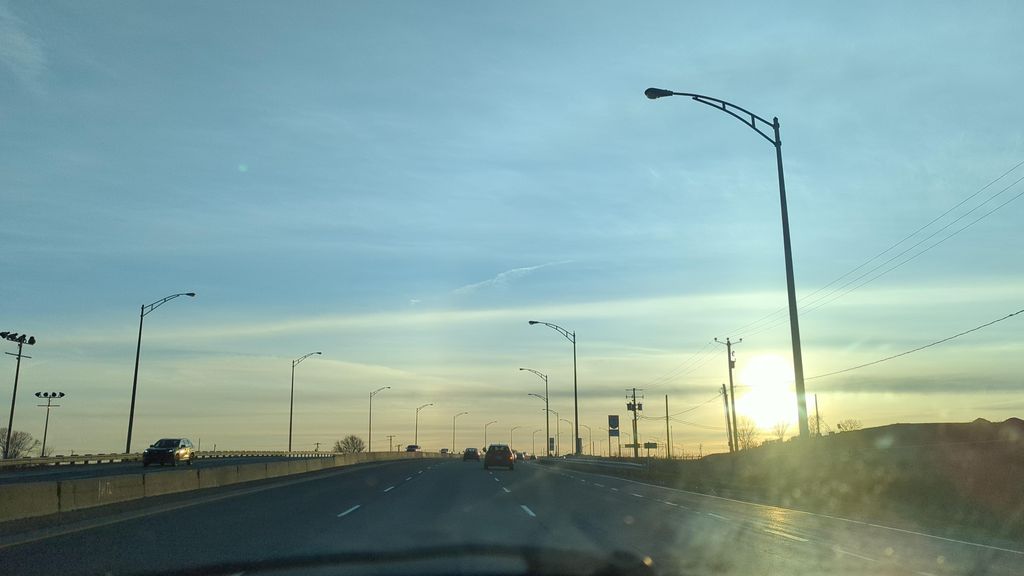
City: quebec_city